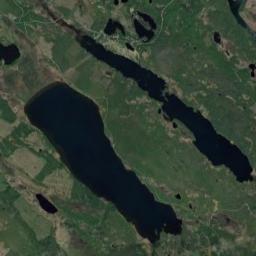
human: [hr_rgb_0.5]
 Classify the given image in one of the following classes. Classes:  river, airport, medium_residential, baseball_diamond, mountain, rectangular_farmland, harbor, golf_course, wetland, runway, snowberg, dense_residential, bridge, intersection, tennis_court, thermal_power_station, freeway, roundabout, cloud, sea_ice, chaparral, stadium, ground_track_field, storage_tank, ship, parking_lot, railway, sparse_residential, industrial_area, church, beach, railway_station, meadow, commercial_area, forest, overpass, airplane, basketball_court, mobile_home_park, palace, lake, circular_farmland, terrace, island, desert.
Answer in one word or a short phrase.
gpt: lake